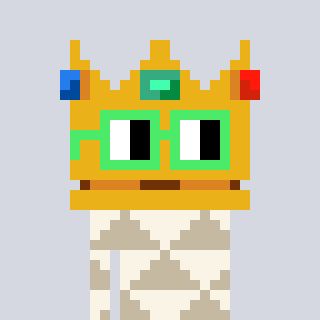
a pixel art character with square light green glasses, a crown-shaped head and a bege-colored body on a cool background